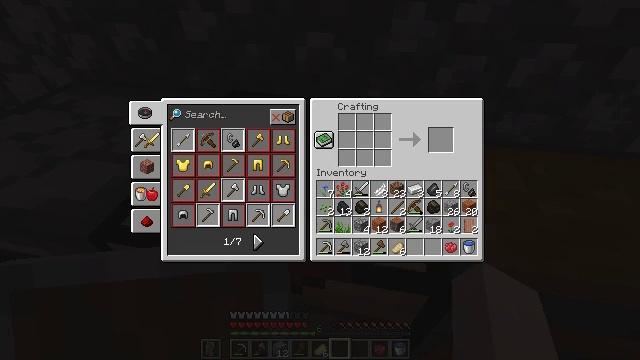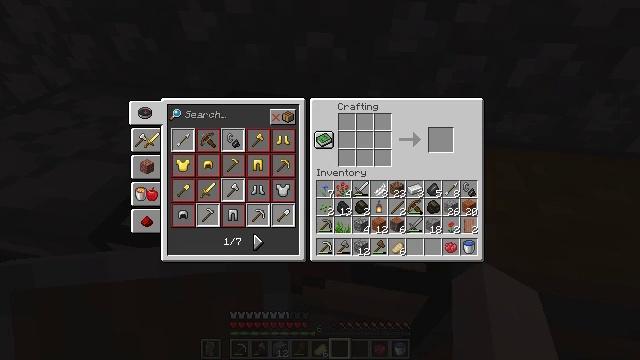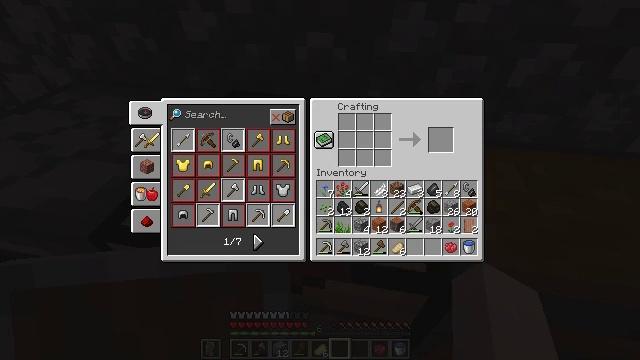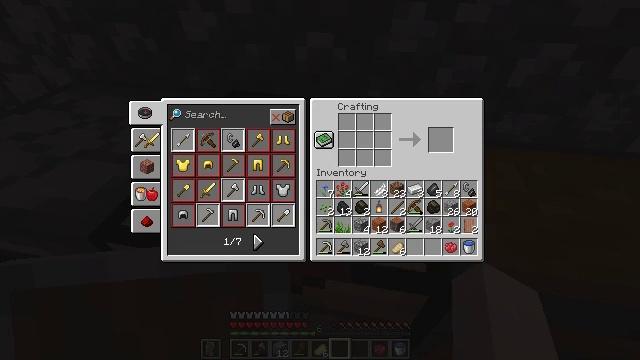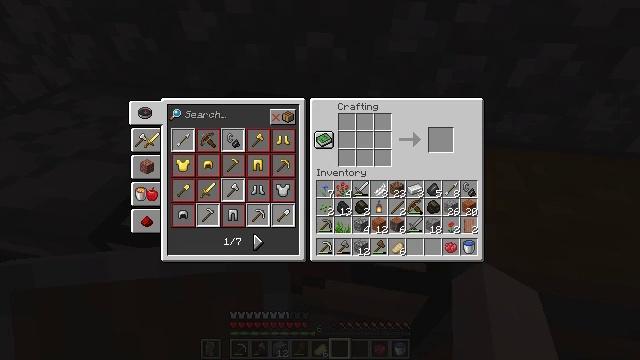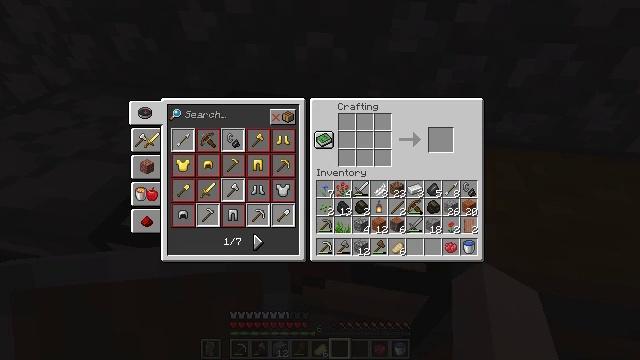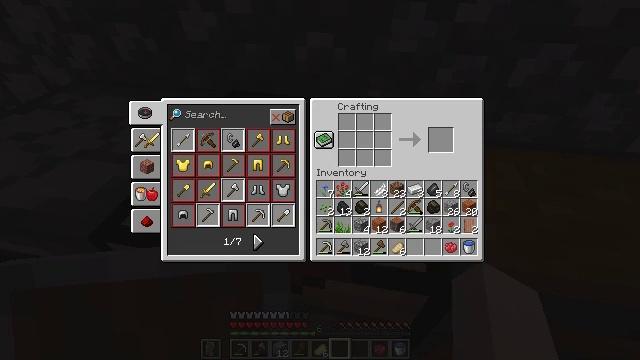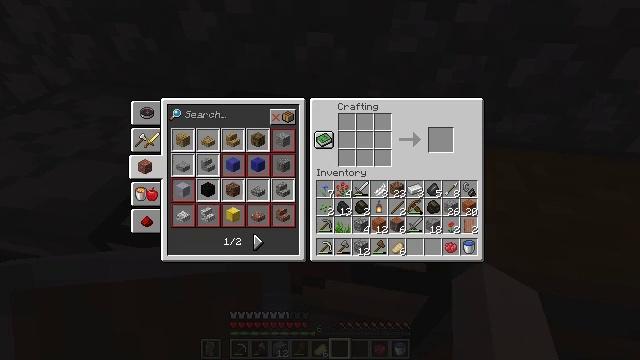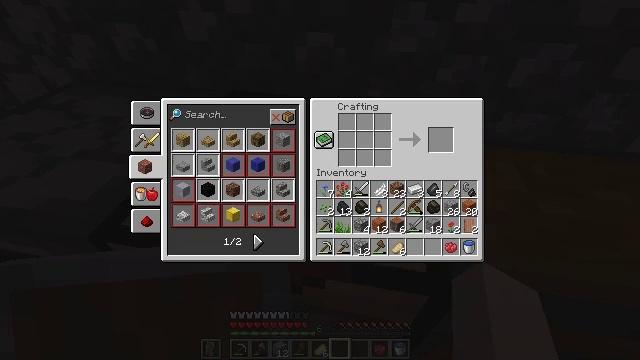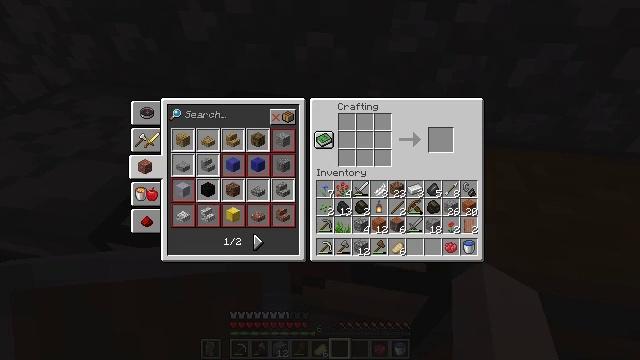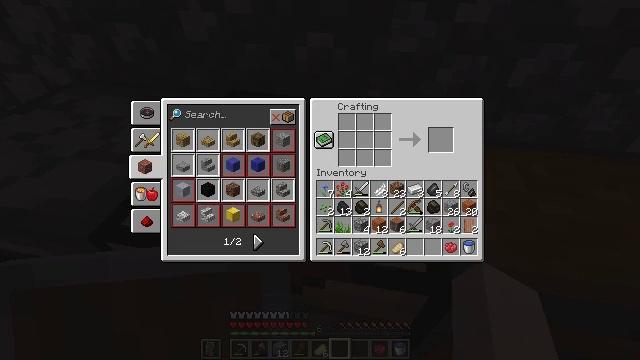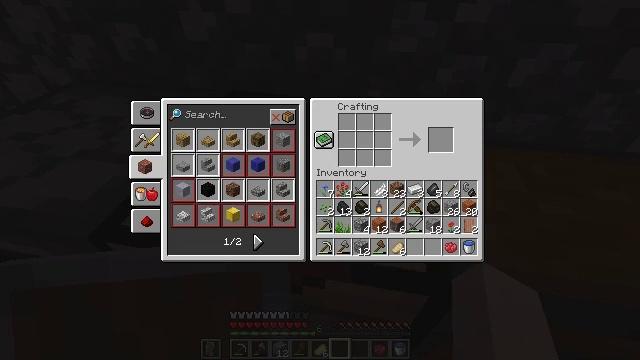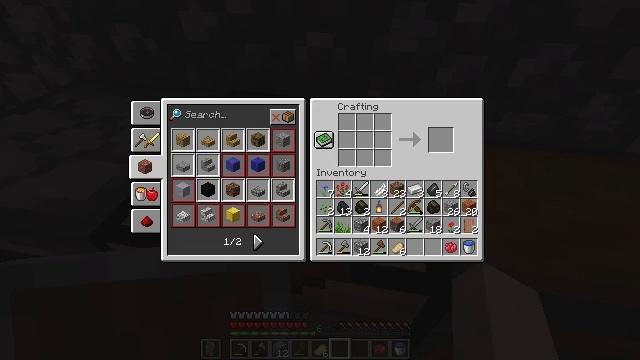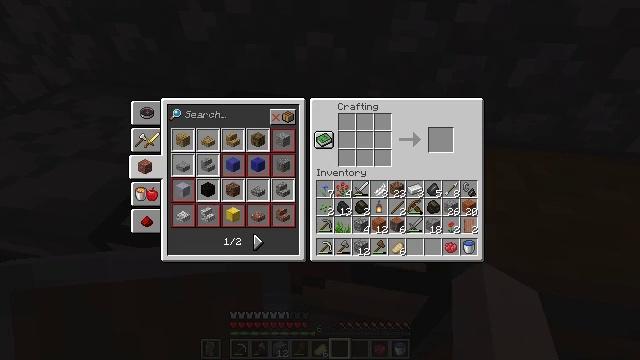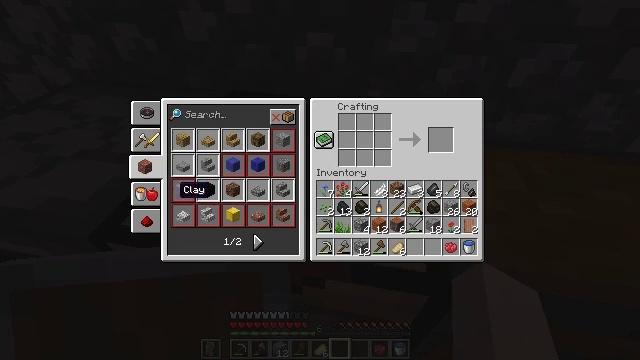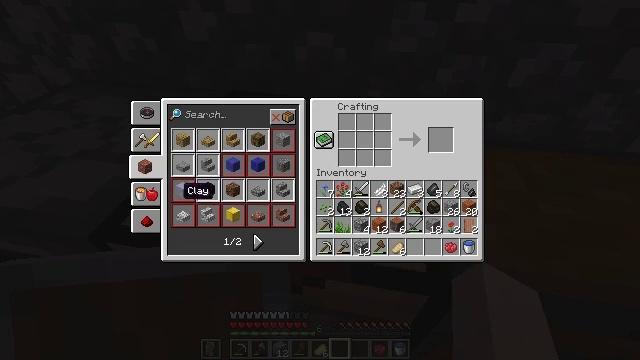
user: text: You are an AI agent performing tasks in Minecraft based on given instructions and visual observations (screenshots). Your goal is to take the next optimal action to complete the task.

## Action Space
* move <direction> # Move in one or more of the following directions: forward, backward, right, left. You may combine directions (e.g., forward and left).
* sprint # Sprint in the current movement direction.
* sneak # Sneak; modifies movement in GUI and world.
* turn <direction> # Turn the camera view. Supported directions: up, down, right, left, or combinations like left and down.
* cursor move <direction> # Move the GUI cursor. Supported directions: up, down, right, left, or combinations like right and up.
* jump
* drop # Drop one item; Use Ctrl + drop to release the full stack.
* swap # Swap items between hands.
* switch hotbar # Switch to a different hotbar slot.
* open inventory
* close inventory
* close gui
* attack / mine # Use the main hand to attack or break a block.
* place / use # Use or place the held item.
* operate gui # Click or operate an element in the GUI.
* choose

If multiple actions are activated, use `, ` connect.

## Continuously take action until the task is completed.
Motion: motion action
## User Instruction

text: Create an acacia pressure plate on the crafting table.
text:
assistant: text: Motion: no_op
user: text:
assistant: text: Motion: no_op
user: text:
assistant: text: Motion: no_op
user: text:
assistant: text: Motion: no_op
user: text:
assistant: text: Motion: no_op
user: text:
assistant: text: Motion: no_op
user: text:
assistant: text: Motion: no_op
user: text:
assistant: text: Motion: operate gui
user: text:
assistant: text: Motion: operate gui
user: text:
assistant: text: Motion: operate gui
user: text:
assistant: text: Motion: no_op
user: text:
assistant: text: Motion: no_op
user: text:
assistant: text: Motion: cursor move down
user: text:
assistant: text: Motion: cursor move right and down
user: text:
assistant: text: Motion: cursor move right and down
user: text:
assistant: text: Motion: no_op
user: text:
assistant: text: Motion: cursor move right
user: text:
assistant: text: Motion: cursor move right and down
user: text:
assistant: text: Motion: cursor move right
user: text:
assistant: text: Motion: cursor move right and down
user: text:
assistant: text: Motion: cursor move right and down
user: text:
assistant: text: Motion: no_op
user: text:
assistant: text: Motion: no_op
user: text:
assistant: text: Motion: no_op
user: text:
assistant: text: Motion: no_op
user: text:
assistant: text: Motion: cursor move right
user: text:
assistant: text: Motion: cursor move right
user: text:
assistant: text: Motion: no_op
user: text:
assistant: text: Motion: no_op
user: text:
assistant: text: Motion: no_op